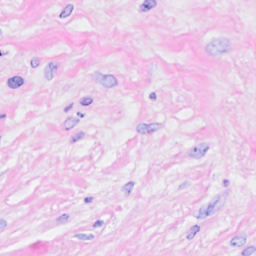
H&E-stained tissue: Breast